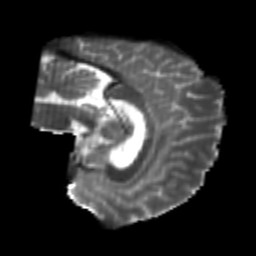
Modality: T2w
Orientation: sagittal
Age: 22
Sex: male
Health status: healthy
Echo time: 0.074 s